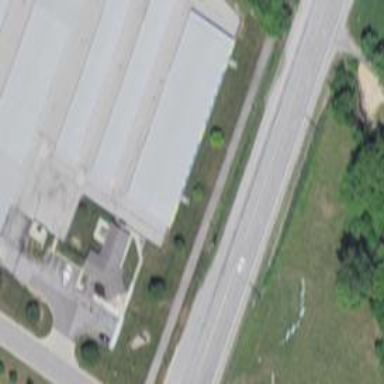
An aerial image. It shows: Building that serves as storage rental shop.